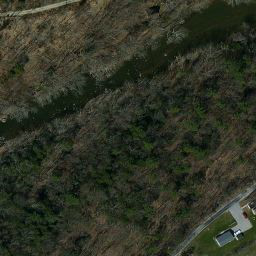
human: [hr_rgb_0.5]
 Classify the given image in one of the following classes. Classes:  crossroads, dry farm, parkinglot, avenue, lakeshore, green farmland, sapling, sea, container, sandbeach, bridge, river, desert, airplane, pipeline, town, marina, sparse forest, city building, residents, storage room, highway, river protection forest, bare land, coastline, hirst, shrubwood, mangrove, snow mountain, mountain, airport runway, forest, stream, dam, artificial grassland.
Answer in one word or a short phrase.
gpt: river